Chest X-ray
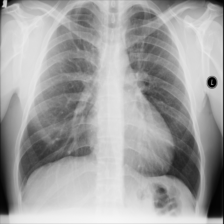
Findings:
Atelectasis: negative
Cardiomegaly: negative
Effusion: negative
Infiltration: negative
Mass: negative
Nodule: negative
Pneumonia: negative
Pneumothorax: negative
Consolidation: negative
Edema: negative
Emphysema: negative
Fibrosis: negative
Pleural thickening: negative
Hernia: negative